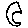
Label: moon